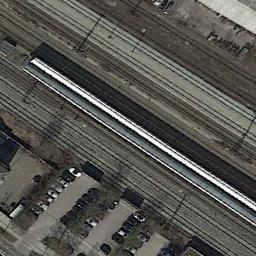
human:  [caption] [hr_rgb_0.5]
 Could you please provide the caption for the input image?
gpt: There are two parallel railways in the picture .

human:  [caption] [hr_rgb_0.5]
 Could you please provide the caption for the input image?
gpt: These railways have a white train on the track and a parking lot is on one side of the railways .

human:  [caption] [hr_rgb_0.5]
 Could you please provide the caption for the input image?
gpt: Several trains are on the railway .

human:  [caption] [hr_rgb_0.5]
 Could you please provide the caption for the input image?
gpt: The railway is on the bare land .

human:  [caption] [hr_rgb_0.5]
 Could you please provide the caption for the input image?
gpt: There are some green trees beside the railway .